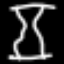
Label: hourglass